Field crop: maize
Growth stage: 2
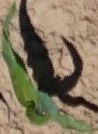
Species: maize